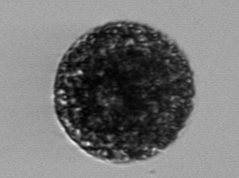
Label: Vicicitus_globosus